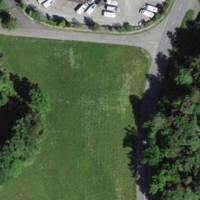
EUNIS habitat code: 52
Species observed at this site:
Lonicera acuminata